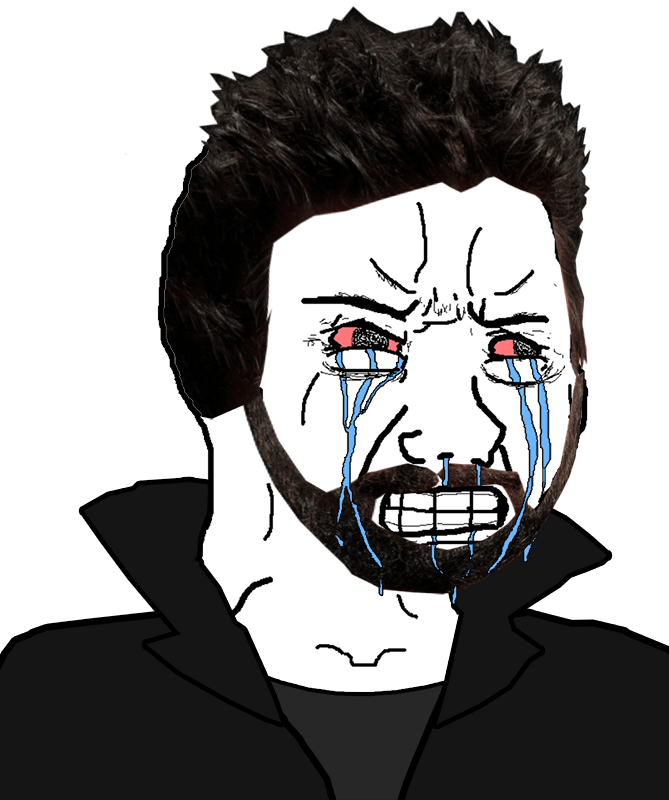
Label: 5_Crying_Wojak